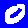
Digit: 0